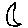
Label: moon